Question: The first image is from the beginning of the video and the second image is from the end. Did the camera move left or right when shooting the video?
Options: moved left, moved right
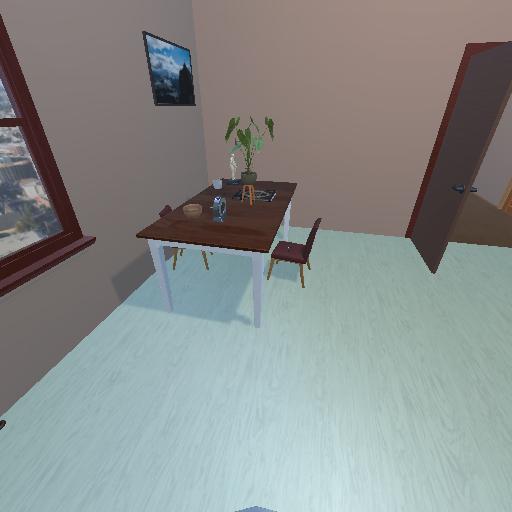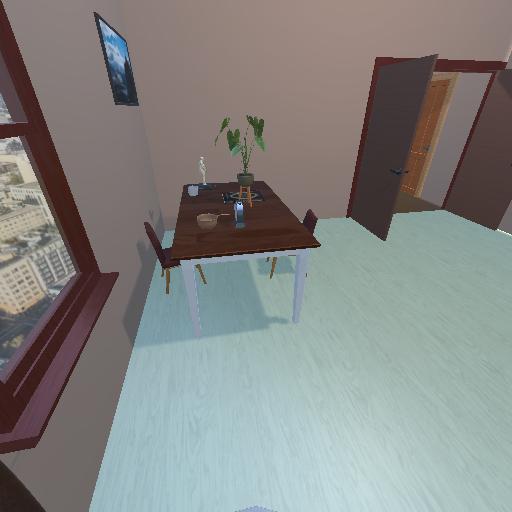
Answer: moved left